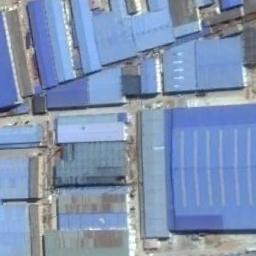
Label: industrial_area